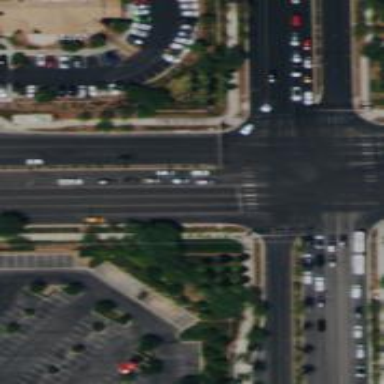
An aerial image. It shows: Solid stop line on the road.